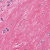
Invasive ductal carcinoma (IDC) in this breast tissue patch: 0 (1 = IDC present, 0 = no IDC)